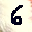
Label: 6